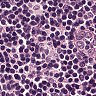
Metastatic tissue present: no